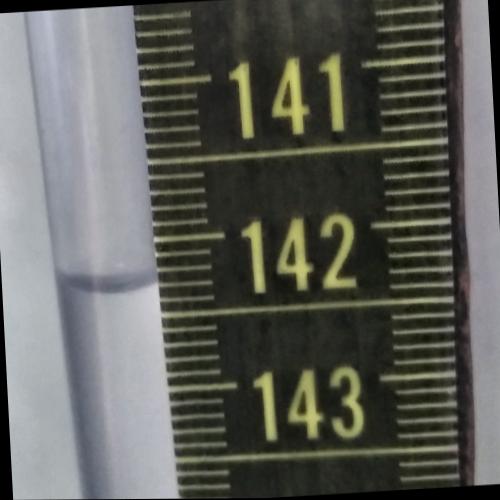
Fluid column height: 142.3 cm